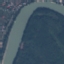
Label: River